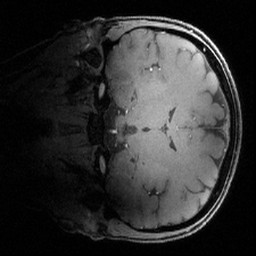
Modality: MP2RAGE
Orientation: coronal
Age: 29
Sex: female